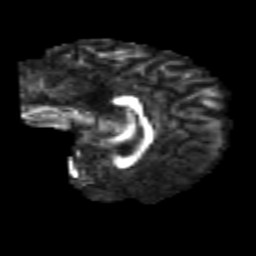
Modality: FA
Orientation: sagittal
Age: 31
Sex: female
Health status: healthy